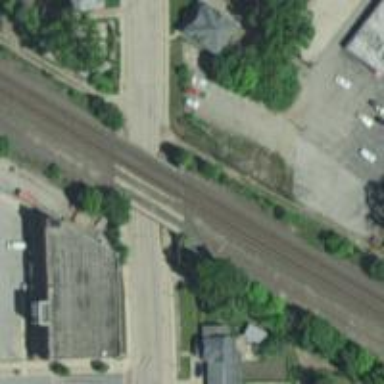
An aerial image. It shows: Railway bridge over siding rail service.